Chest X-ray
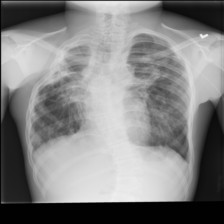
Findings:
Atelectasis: negative
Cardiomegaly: negative
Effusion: negative
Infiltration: negative
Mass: negative
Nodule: negative
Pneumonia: negative
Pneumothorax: negative
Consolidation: negative
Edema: negative
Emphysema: negative
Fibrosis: negative
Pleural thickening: negative
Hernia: negative